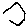
Label: hexagon